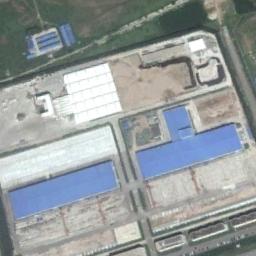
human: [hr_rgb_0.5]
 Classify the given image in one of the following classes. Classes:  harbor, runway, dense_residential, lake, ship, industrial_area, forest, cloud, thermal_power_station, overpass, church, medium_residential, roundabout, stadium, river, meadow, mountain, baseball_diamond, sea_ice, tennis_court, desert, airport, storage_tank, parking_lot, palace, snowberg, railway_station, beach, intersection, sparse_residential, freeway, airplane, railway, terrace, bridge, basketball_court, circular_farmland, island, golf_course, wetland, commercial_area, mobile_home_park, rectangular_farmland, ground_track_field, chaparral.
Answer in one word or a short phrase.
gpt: industrial_area